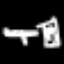
Label: airplane